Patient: sex F, age 34
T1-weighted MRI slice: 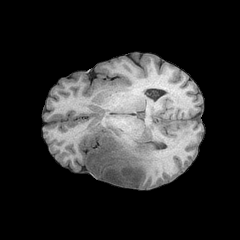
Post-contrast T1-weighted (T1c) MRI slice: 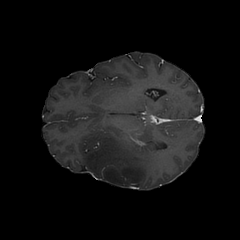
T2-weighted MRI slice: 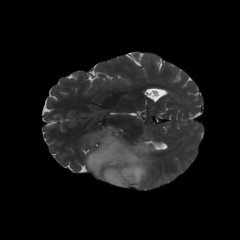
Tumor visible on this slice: yes
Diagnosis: Astrocytoma, IDH-mutant
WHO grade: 3